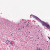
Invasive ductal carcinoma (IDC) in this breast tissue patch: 0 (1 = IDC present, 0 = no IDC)